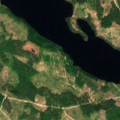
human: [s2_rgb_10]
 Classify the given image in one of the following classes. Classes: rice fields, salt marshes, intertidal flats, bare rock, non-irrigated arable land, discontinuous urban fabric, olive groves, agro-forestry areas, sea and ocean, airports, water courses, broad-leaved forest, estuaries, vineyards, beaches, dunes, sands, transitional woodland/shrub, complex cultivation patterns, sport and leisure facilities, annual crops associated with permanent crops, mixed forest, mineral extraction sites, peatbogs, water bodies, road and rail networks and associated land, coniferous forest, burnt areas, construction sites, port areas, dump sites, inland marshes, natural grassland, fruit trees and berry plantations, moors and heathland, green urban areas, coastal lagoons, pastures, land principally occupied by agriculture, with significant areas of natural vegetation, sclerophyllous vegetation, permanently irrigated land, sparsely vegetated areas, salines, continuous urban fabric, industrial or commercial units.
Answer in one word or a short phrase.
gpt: mixed forest, transitional woodland/shrub, water bodies